Interaction volume radius: 10 \u00c5
Interaction volume height: 15 \u00c5
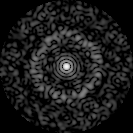
Disorder parameter: 0.8276